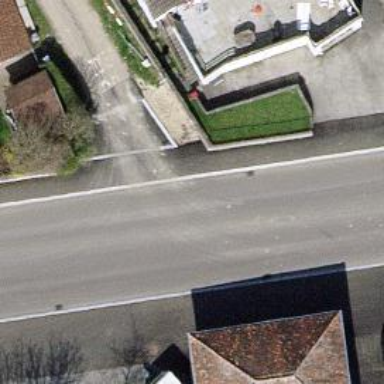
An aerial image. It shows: Residential road.